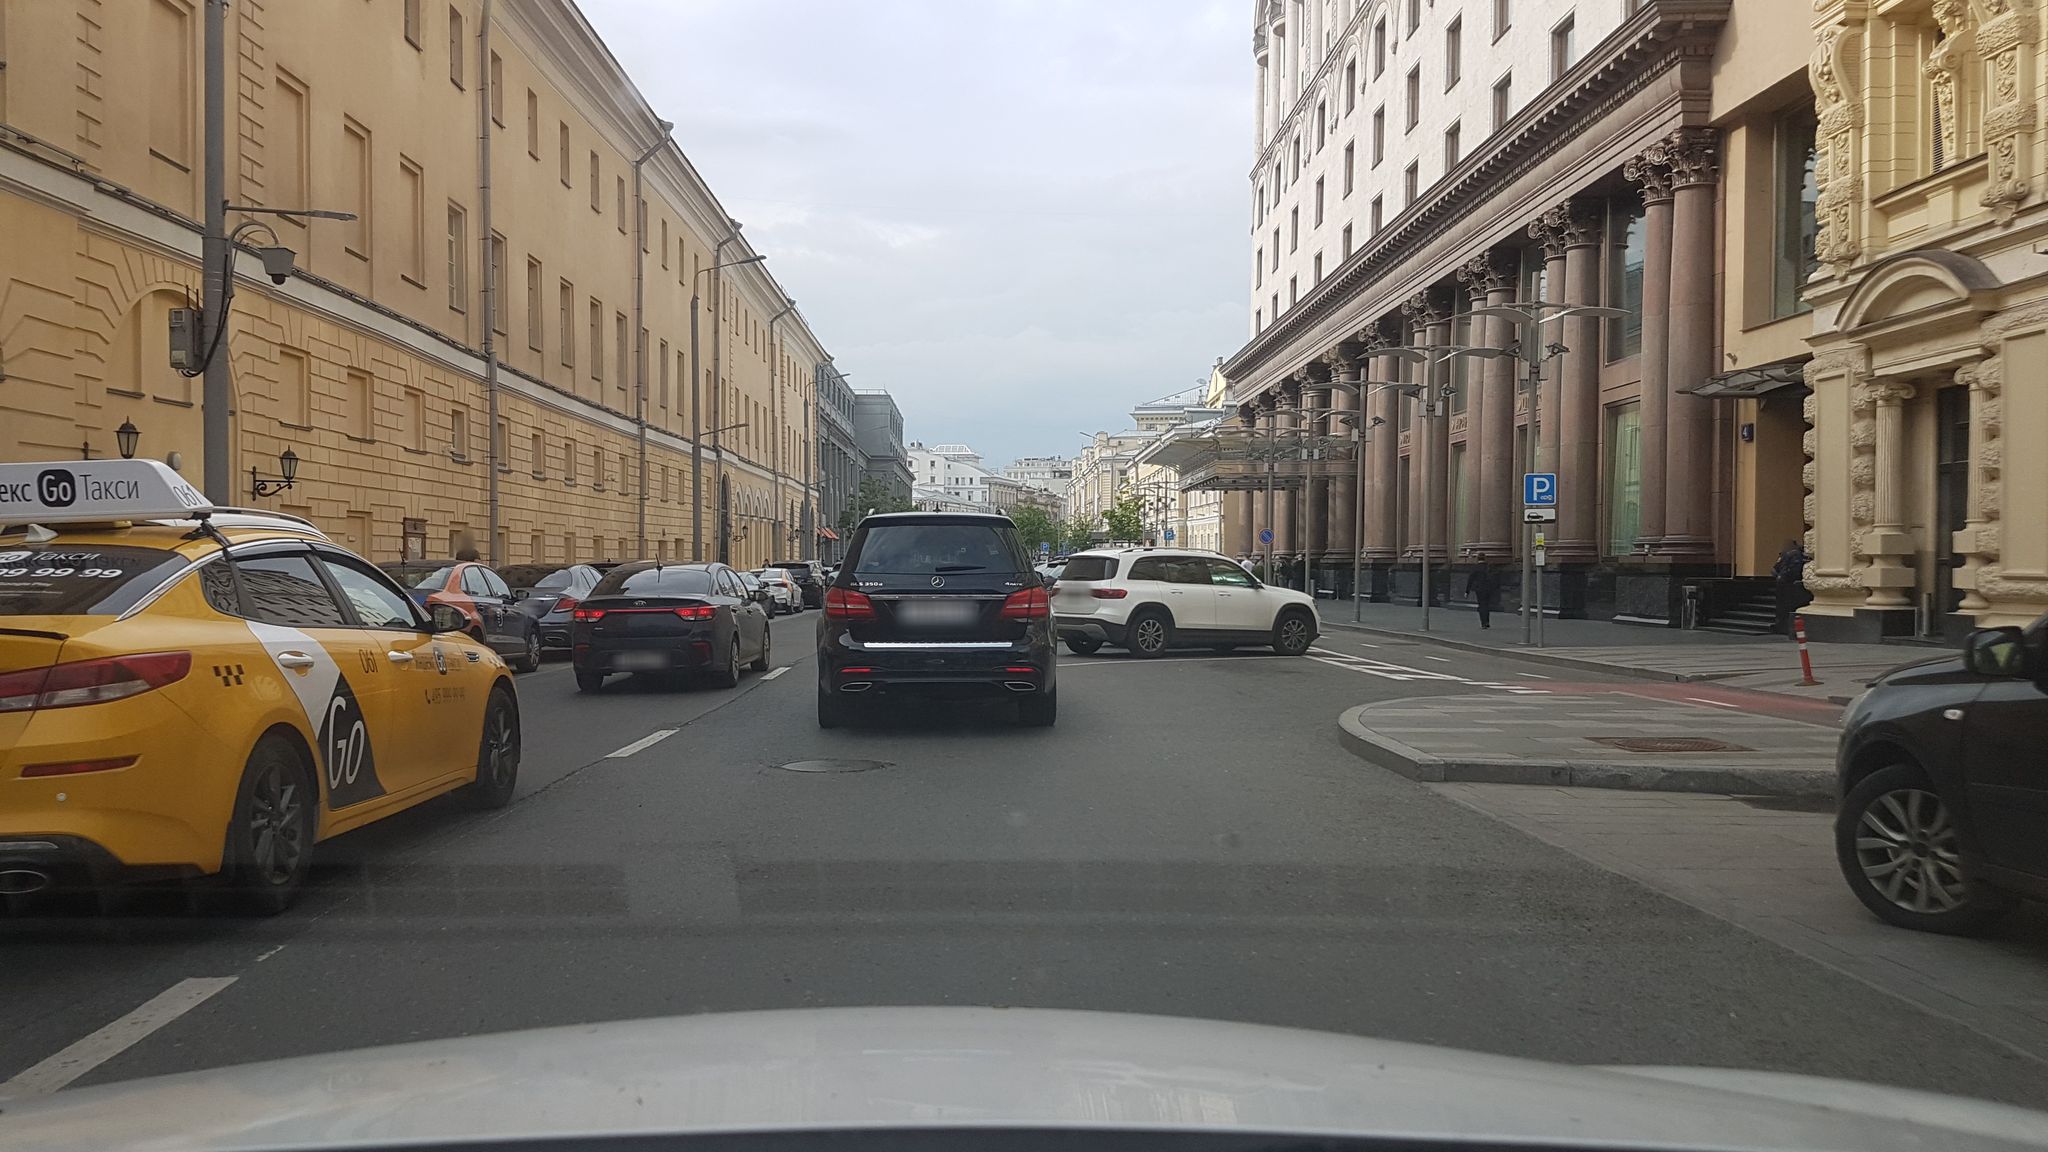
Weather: cloudy
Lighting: day
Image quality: good
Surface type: driving surface
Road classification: cycleway
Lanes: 2
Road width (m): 4.5
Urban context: urban centre
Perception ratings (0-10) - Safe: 4.58, Lively: 9.4, Beautiful: 7.12, Boring: 4.01, Depressing: 2.55, Wealthy: 2.53